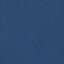
Label: SeaLake